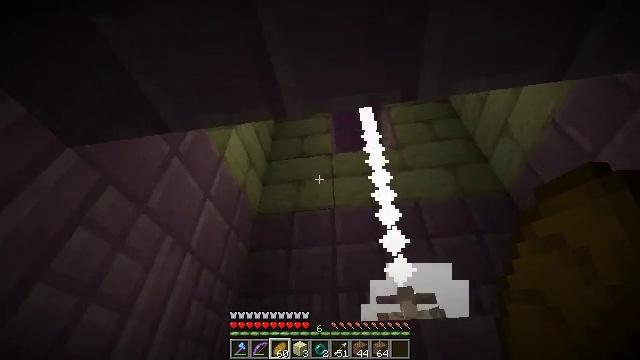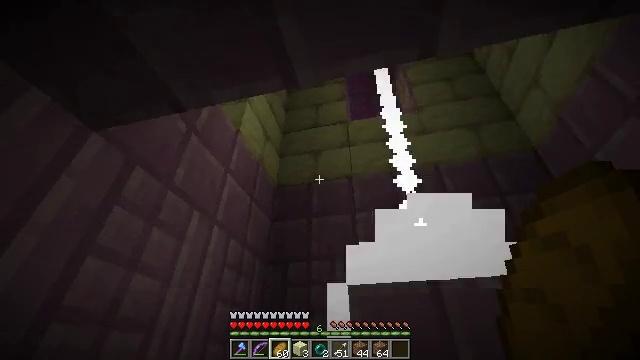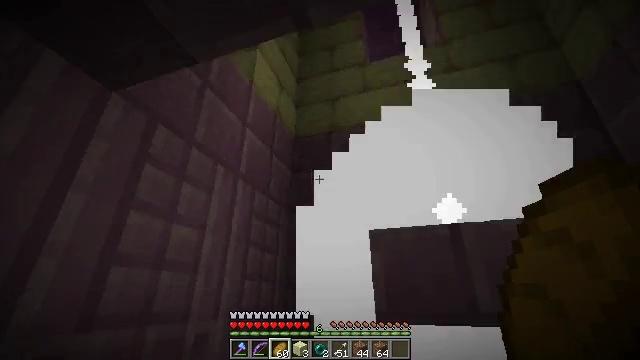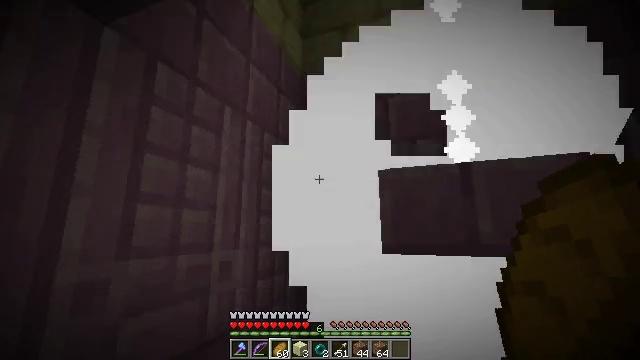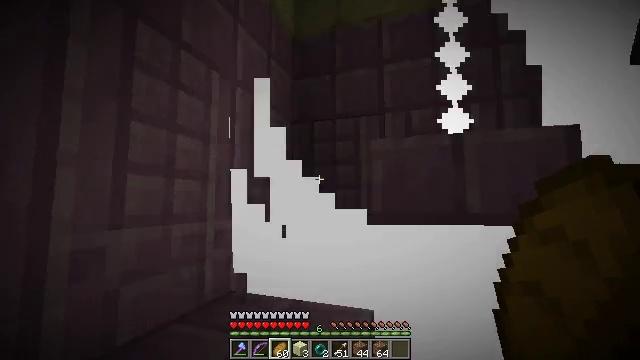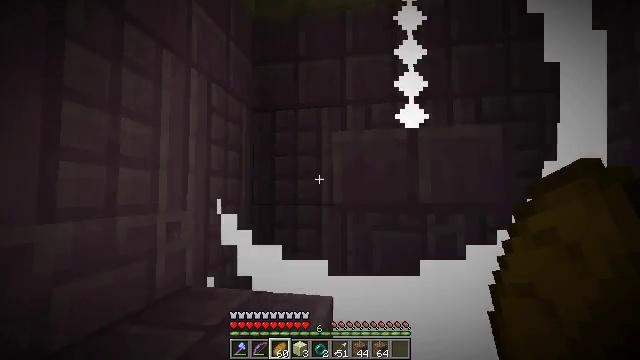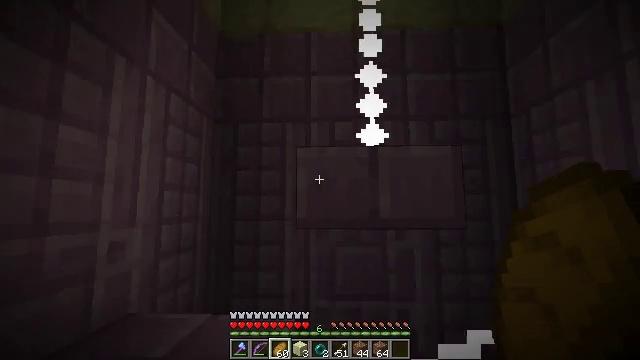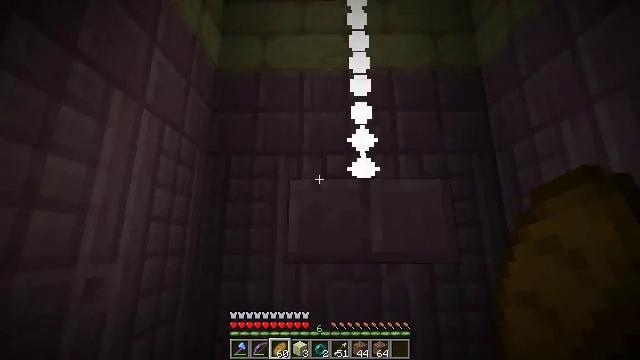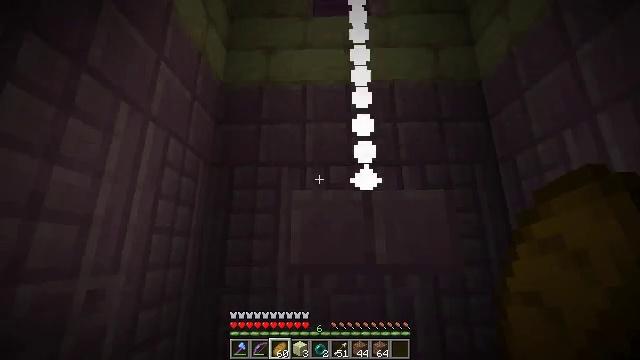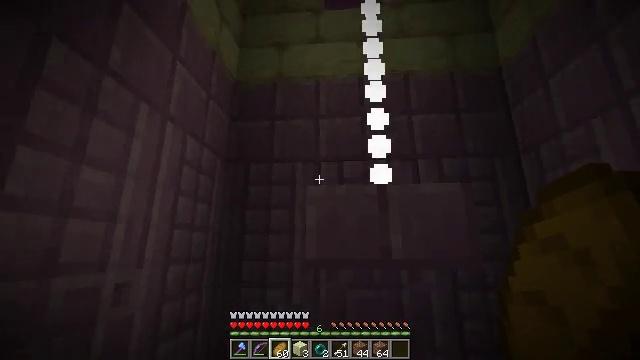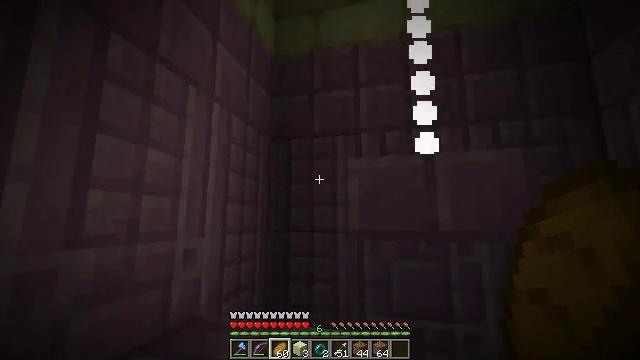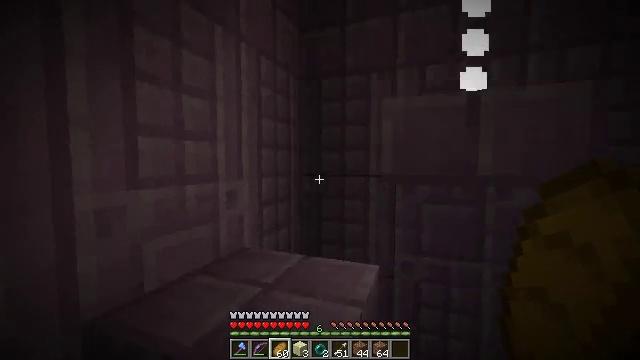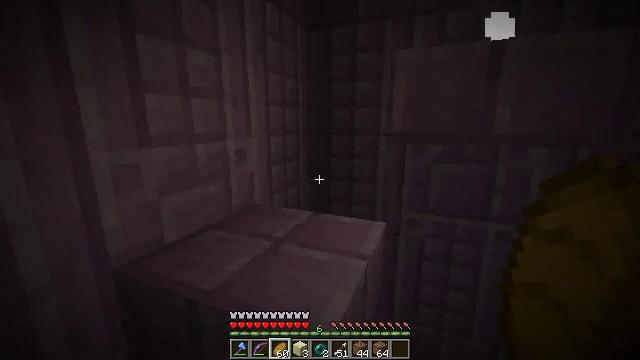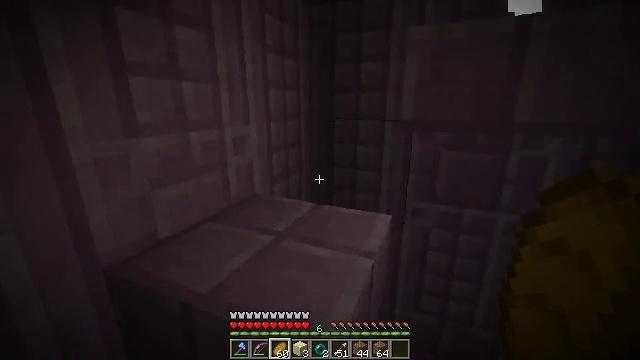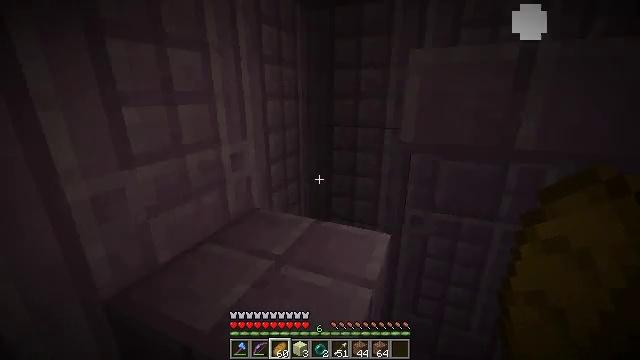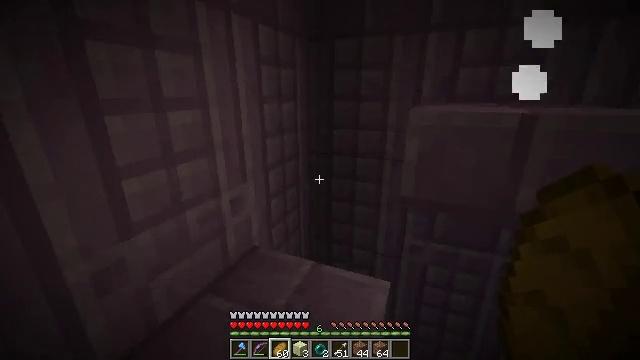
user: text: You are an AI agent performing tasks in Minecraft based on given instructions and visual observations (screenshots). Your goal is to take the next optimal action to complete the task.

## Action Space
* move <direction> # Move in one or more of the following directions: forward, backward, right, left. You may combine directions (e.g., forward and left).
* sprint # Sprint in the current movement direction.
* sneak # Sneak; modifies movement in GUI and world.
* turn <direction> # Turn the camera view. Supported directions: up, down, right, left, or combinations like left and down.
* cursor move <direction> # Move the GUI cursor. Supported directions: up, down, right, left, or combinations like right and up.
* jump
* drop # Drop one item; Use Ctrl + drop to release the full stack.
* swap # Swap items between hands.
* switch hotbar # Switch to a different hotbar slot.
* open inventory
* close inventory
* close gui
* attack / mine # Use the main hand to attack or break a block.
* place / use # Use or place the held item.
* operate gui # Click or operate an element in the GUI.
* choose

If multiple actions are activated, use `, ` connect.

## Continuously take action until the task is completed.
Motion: motion action
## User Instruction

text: Collect the purpur slab after breaking it.
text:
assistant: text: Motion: turn left and down
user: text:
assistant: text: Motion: turn left and down
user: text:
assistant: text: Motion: turn left and down
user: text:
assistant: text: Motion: turn right and down
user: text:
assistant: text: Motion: turn right and down
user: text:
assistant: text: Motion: turn right and up
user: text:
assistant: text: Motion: turn right and up
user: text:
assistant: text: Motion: turn up
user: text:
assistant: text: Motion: turn left and down
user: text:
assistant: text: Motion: turn left and down
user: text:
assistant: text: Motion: turn left and down
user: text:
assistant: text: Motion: turn left and down
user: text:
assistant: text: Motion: move forward, turn down
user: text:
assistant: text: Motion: move forward, turn down, jump
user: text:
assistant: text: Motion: move forward, jump
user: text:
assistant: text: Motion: move forward, jump
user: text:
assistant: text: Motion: move forward and move left, turn right and up, jump
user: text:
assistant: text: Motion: move forward and move left, turn right and up
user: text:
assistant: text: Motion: move forward and move left, turn right and up
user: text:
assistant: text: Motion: move forward, turn right and up
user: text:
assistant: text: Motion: turn right and up
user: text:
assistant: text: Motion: turn right and up
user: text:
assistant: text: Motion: turn up
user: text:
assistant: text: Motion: no_op
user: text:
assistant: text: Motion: no_op
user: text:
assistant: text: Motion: turn left and down
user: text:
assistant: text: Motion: turn left and down
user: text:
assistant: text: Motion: turn left and down
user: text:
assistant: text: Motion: turn left and down
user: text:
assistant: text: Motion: turn left and down